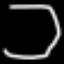
Label: octagon